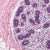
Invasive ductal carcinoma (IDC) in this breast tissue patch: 0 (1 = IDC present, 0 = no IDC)